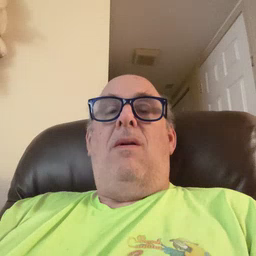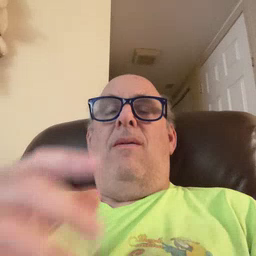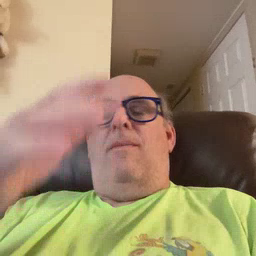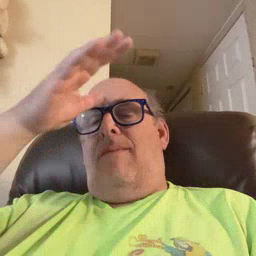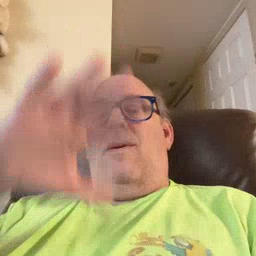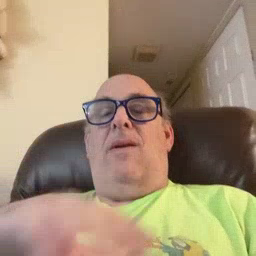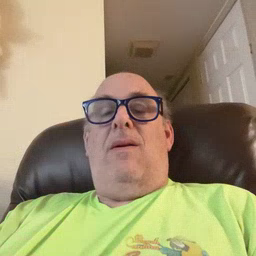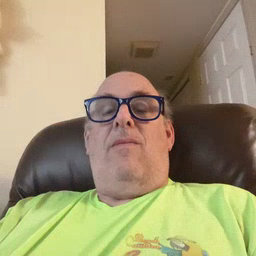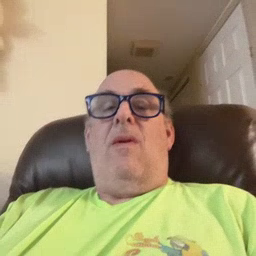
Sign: man